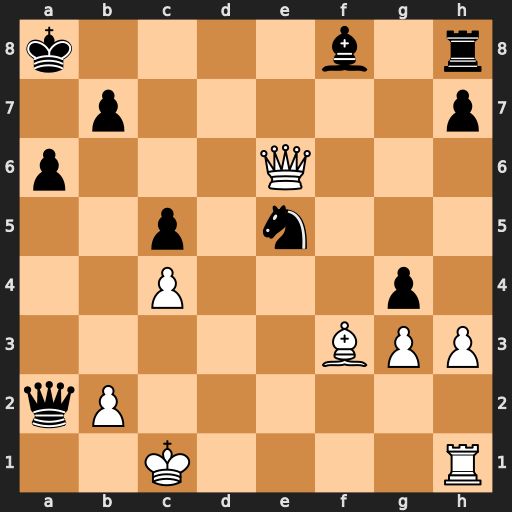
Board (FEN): k4b1r/1p5p/p3Q3/2p1n3/2P3p1/5BPP/qP6/2K4R
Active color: w
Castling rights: -
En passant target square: -
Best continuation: Qc8+ Ka7 Qxb7#